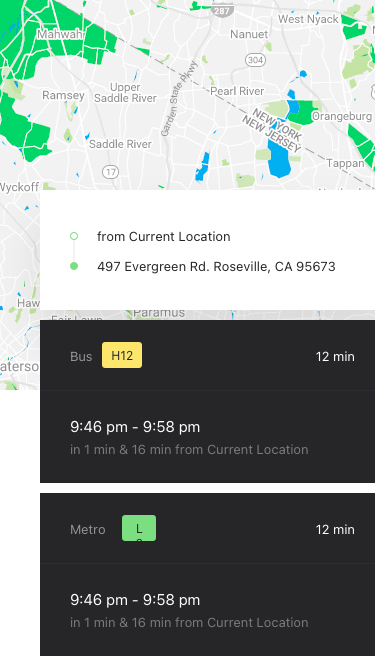
Text in this UI design:
from Current Location
497 Evergreen Rd. Roseville, CA 95673
l2
Metro
12 min
9:46 pm - 9:58 pm
in 1 min & 16 min from Current Location
9:46 pm - 9:58 pm
in 1 min & 16 min from Current Location
h12
Bus
12 min